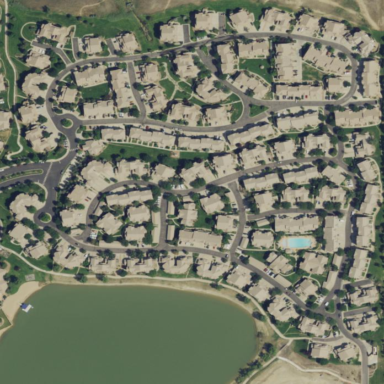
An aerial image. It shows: Residential neighbourhood.